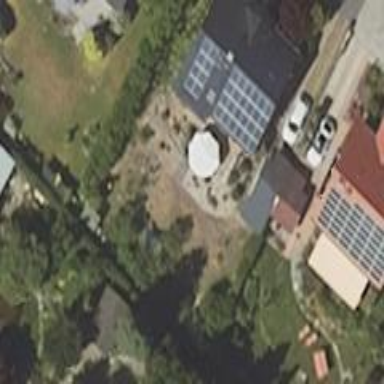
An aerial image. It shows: Simple and straightforward house.